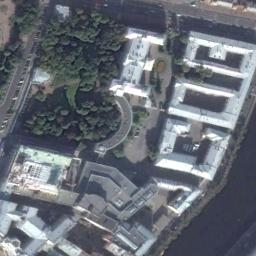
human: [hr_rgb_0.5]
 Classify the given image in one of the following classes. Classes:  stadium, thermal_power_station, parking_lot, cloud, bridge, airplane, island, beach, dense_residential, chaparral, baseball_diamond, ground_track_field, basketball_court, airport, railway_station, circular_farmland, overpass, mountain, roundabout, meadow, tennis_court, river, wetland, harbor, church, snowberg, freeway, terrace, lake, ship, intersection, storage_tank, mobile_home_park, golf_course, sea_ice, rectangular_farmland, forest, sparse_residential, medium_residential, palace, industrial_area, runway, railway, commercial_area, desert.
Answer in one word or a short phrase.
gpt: palace